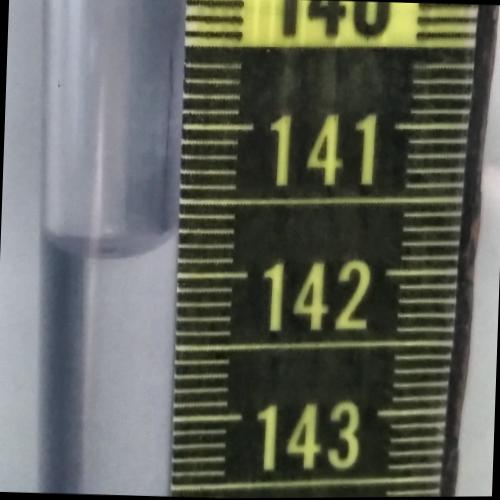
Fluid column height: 141.8 cm